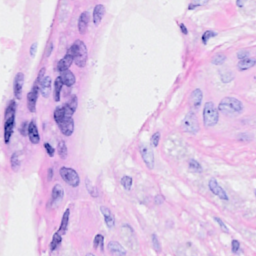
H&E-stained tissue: Breast